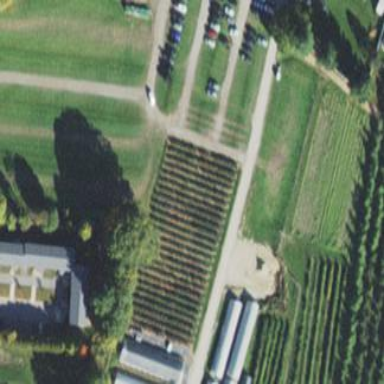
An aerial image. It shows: Orchard filled with blueberry plants.